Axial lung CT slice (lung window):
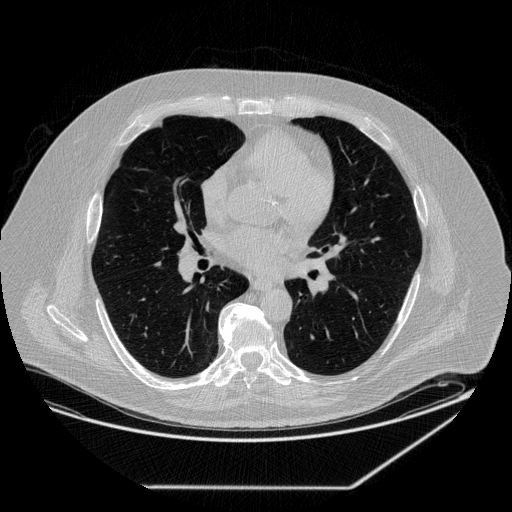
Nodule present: no